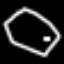
Label: octagon